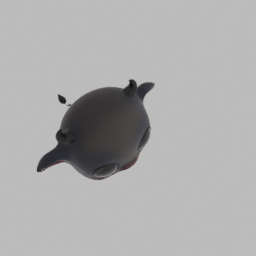
Label: animals